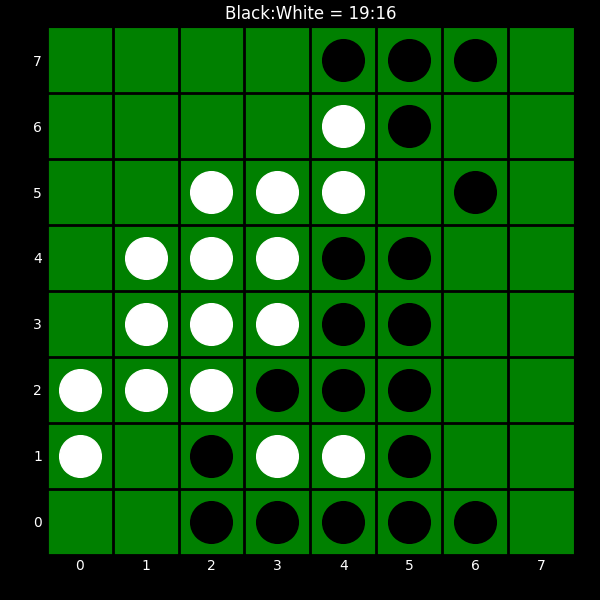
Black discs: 19
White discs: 16